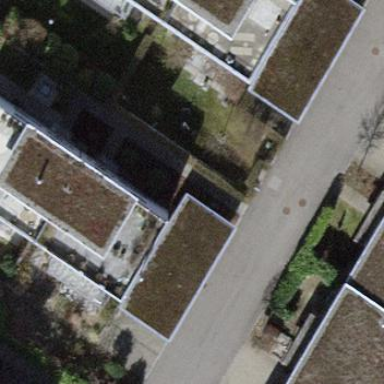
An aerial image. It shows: Group of garages.